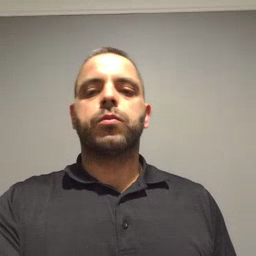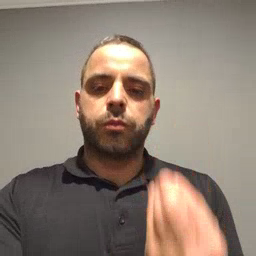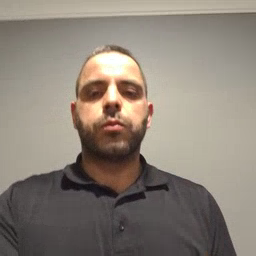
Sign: wet